Interaction volume radius: 10 \u00c5
Interaction volume height: 20 \u00c5
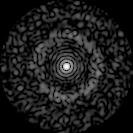
Disorder parameter: 0.8483